Interaction volume radius: 5 \u00c5
Interaction volume height: 15 \u00c5
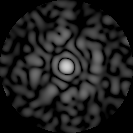
Disorder parameter: 0.8473